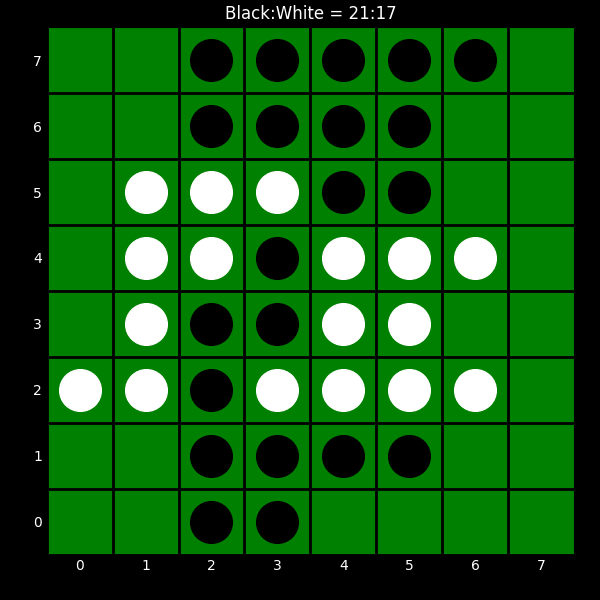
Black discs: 21
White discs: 17